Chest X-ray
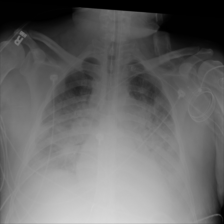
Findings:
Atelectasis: negative
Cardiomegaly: negative
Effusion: negative
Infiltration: negative
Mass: negative
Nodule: negative
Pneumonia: negative
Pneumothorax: negative
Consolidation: negative
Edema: positive
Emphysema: negative
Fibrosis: negative
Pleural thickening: negative
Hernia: negative